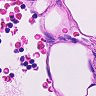
Metastatic tissue present: no